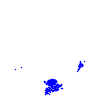
Particle: electron